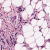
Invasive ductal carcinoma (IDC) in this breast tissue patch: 1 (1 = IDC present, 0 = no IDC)